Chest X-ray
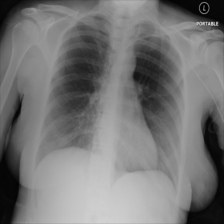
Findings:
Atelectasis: negative
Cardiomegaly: negative
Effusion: negative
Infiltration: negative
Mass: negative
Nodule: negative
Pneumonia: negative
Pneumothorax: negative
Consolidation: negative
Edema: negative
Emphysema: negative
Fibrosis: negative
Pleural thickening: negative
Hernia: negative